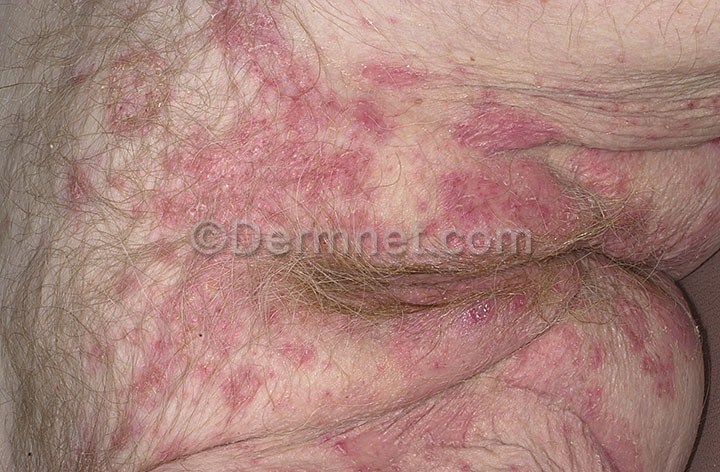
Disease: Tinea Ringworm Candidiasis and other Fungal Infections